Question: After executing the test plan for JMeter, the influxdb generates a table, but there is no data in the table.
<URL>

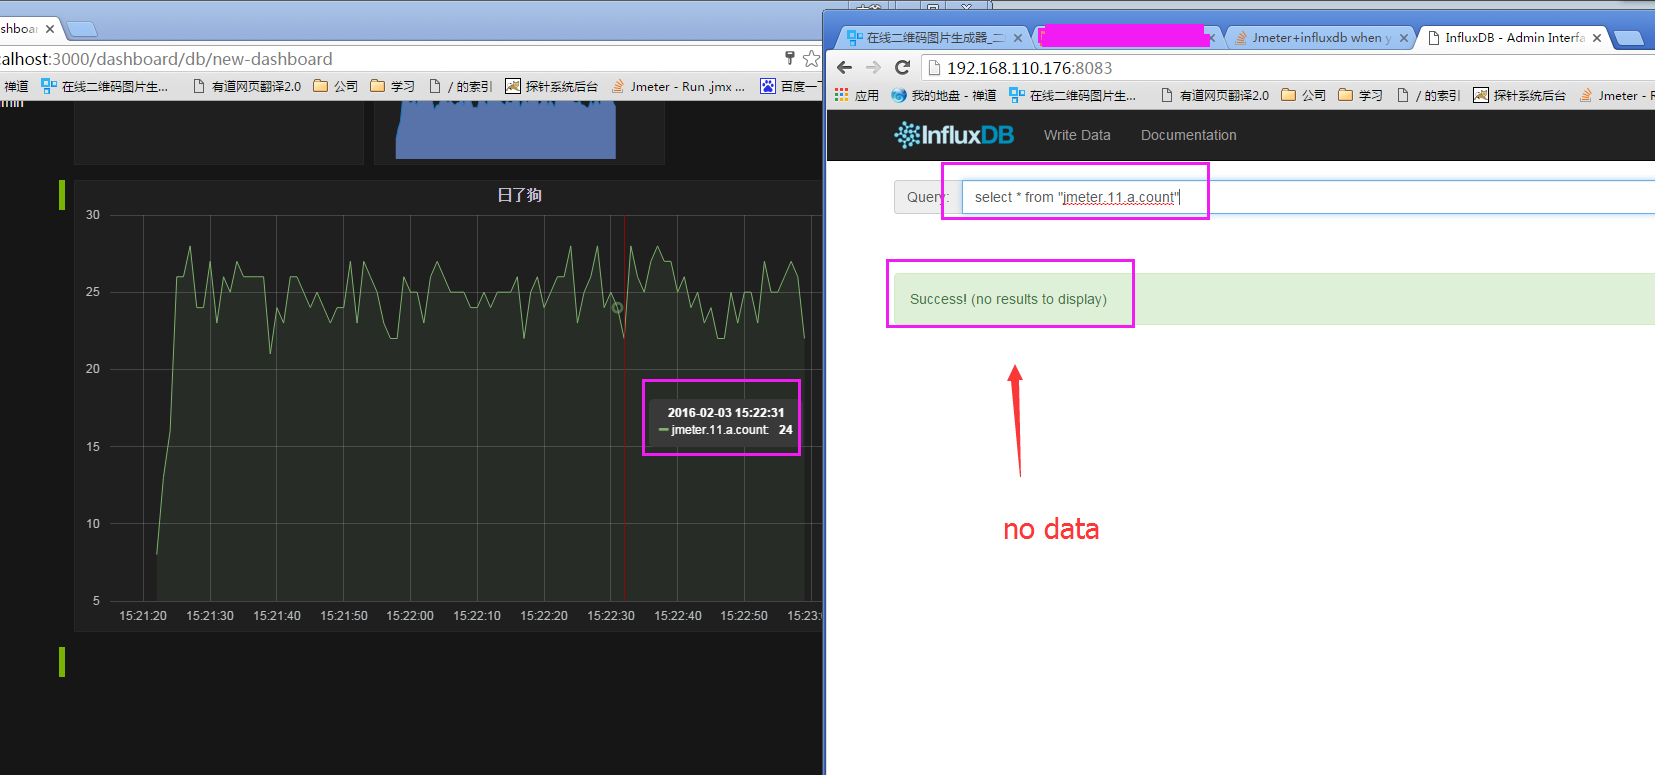
Answer: I don't follow the syntax of your query example 'from * jmeter.11.a.count "select"', but your measurement names have periods in them, which requires that they be surrounded by double-quotes when querying. Make sure you are submitting a query of the form 'SELECT * FROM "jmeter.11.a.count"'